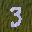
Label: 3